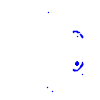
Particle: kaon